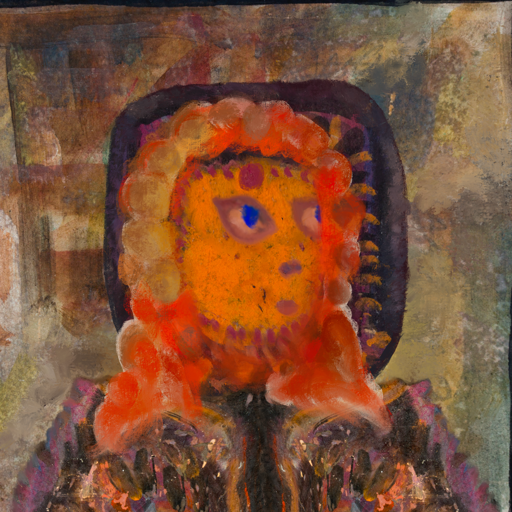
Background: Mosgoul, Head And Neck Side: Doll_w_Hair, Face Side: Mother_And_Son_Mother, Bust: Gypsy_Queen, Hair Side: Rupkatha, Head Accessory: Blank, Second Necklace: Blank, Necklace: Blank, Baby: Blank